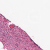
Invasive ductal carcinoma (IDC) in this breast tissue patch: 0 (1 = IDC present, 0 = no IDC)